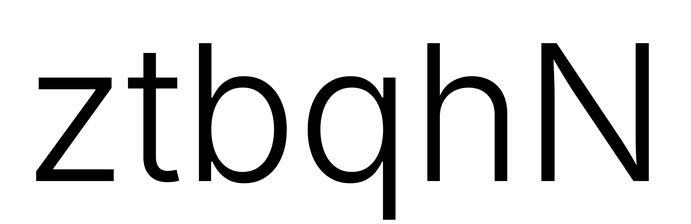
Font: Inter_Light